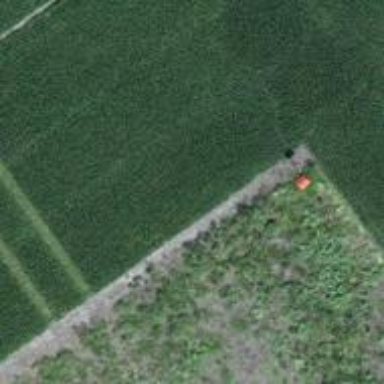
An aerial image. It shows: Pole with roof-covered pipeline marker.